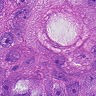
Metastatic tissue present: yes